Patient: sex M, age 78
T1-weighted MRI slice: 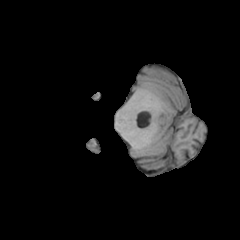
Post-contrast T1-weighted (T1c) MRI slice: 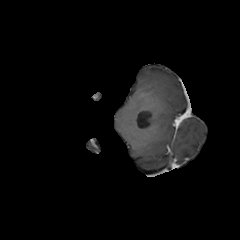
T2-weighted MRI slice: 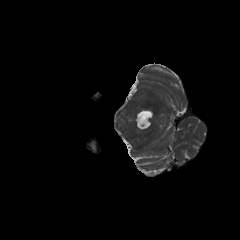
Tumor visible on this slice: no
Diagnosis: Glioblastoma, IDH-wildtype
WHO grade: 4